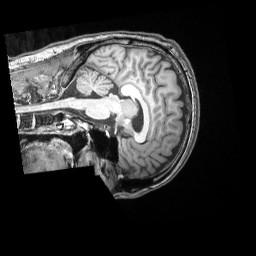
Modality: T1w
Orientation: sagittal
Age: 28
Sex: male
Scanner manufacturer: siemens
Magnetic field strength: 3 T
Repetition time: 2 s
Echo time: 0.00339 s